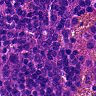
Metastatic tissue present: no